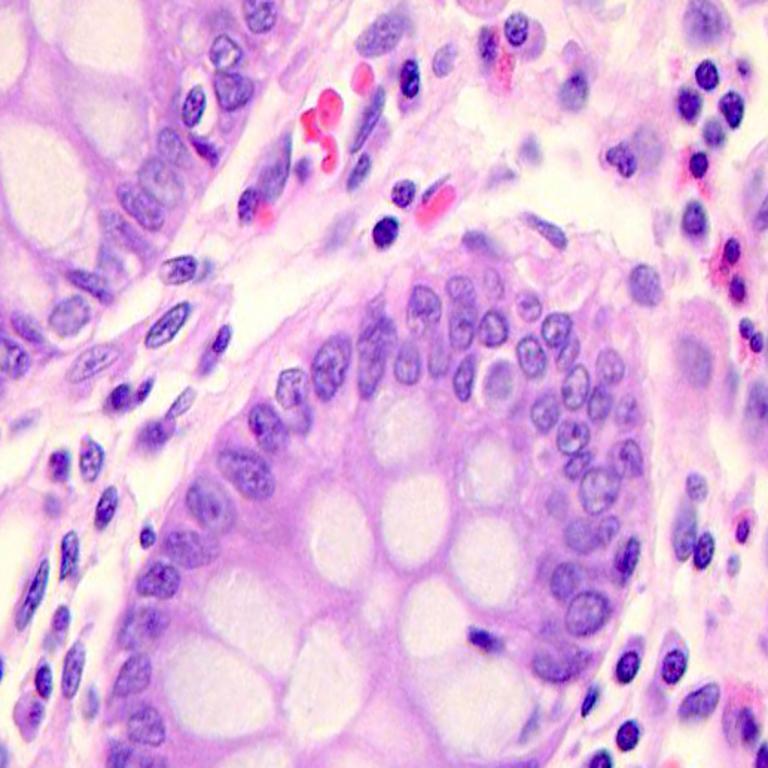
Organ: colon
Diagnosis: benign